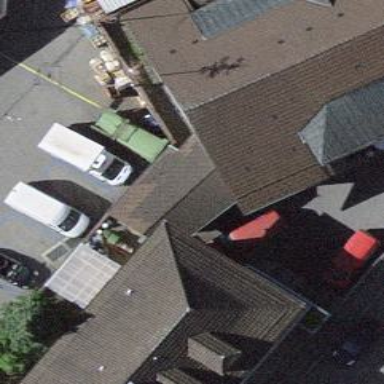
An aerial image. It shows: Warehouse building.